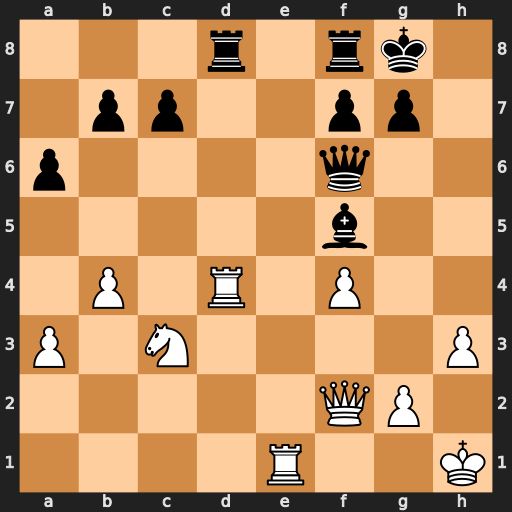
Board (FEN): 3r1rk1/1pp2pp1/p4q2/5b2/1P1R1P2/P1N4P/5QP1/4R2K
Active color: w
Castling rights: -
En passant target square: -
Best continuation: Nd5 Rxd5 Rxd5